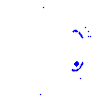
Particle: kaon